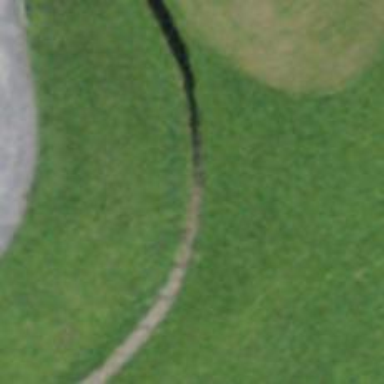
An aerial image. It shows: Retaining wall.